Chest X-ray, PA view. Patient: 67 years old, sex F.
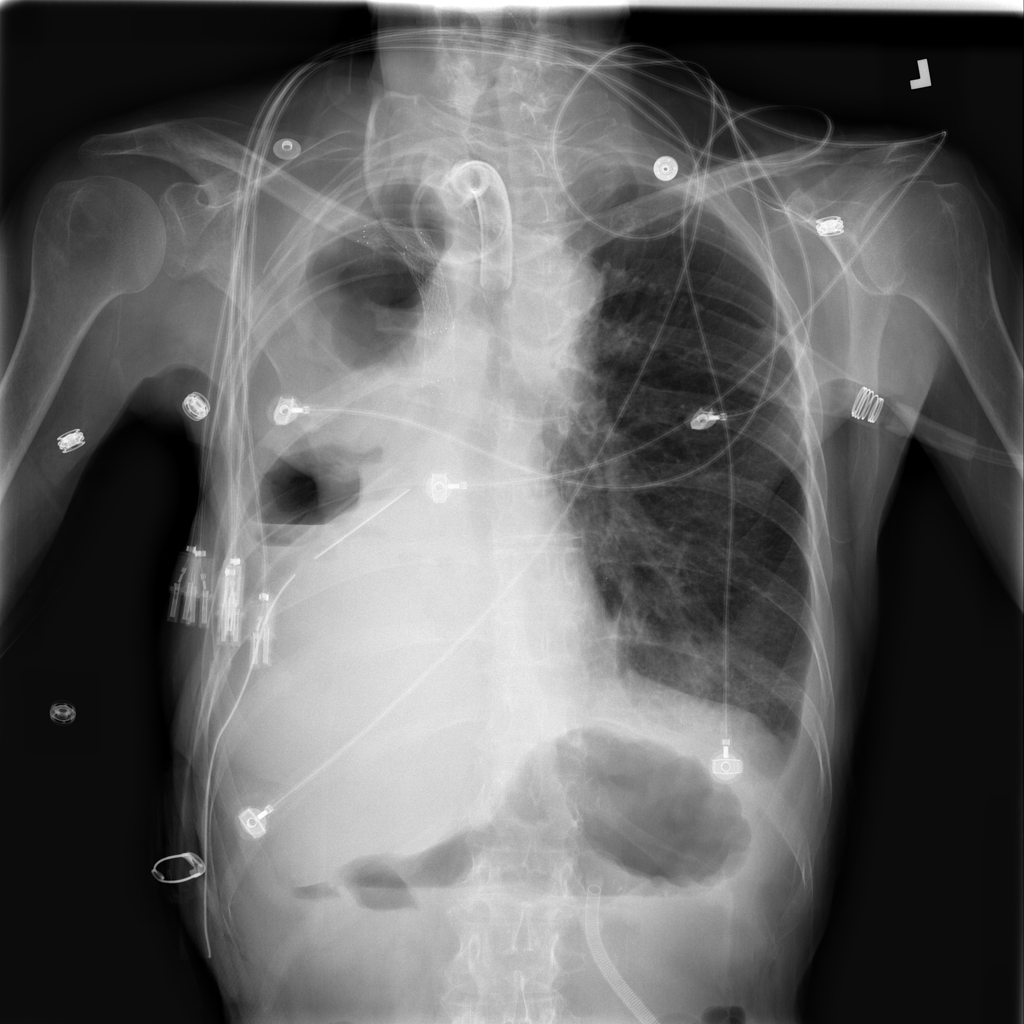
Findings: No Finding